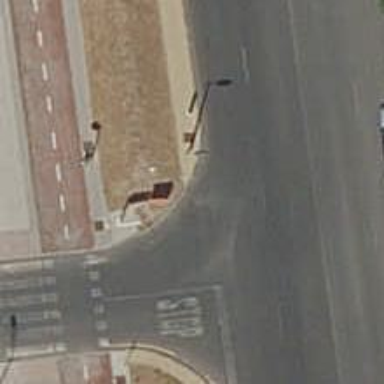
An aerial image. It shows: Kerb barrier.